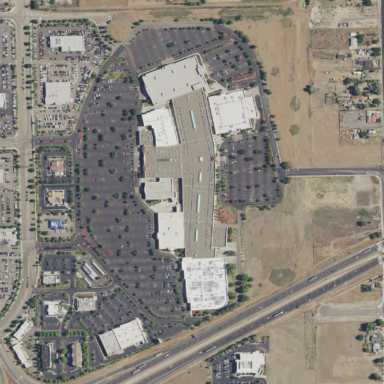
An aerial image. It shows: Retail area.